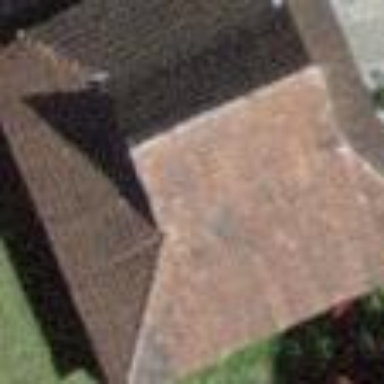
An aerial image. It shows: Barn.